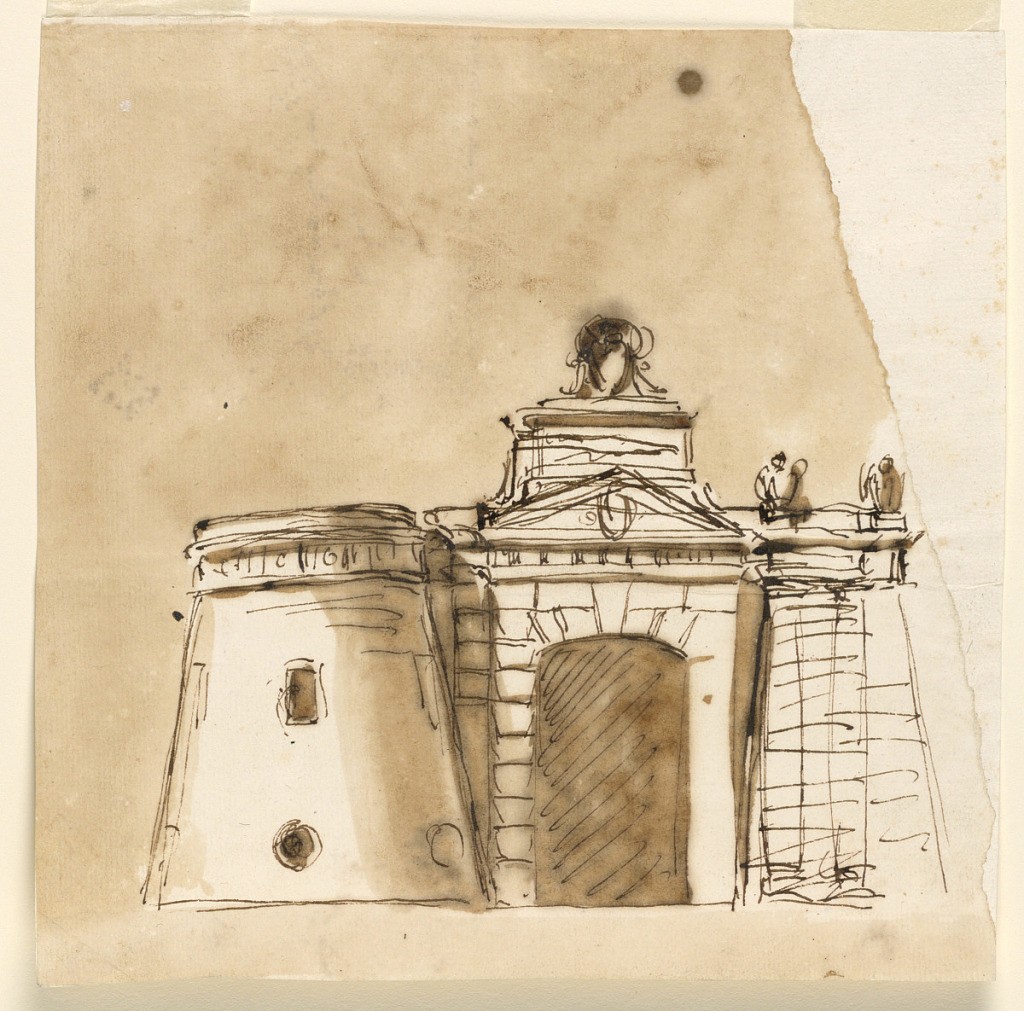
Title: Gateway of a town with alternatives
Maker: Giuseppe Barberi, Italian, 1746–1809
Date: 1780–1790
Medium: Pen and brown ink, brush and brown wash on off-white laid paper, lined
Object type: Drawing
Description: Rustic door frame with triangular pediment and topped by an escutcheon on a pedestal. A tower is a cone shape at left, kind of pylon, at right. Colored.